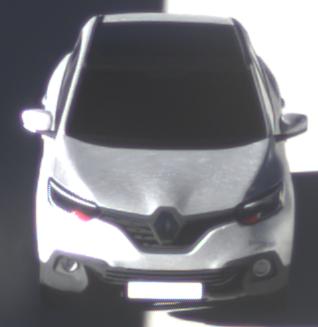
Make: Renault
Model: Kadjar ENERGY TCe 130
Detailed model: Kadjar
Model produced from: 2015/05
Model produced until: 2018/08
Doors: 5
Color: white
Road condition: dry road
Daytime: morning or afternoon
Contrast: high contrast